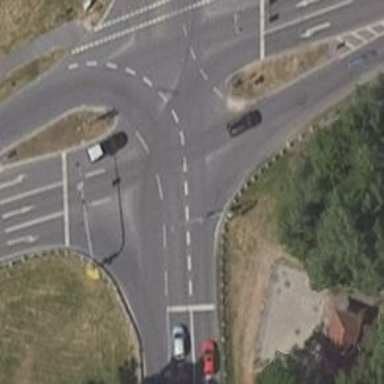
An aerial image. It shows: Road with traffic signals.